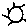
Label: sun